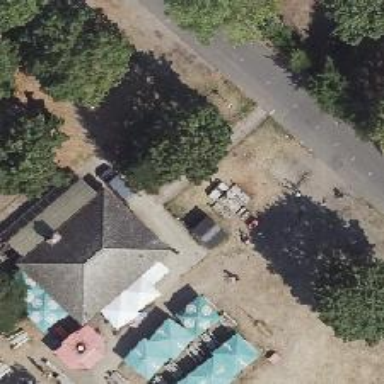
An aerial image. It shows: Ice cream stand or shop.